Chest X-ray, PA view. Patient: 43 years old, sex M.
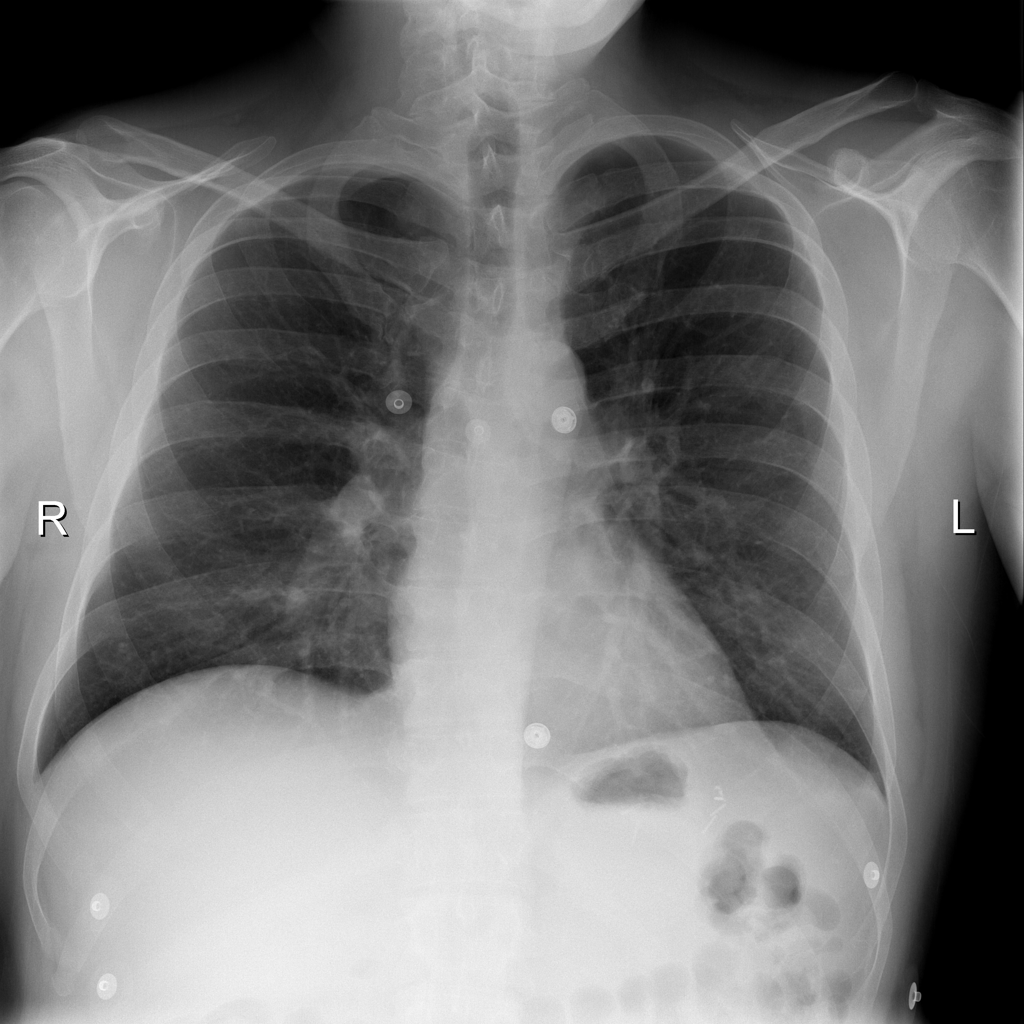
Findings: No Finding